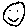
Label: smiley face